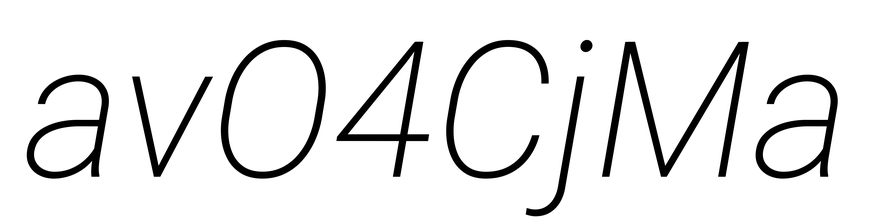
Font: Roboto-Italic_ExtraLight_Italic